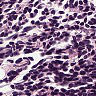
Metastatic tissue present: no